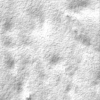
Label: not_dusty